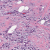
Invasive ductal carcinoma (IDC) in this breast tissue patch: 1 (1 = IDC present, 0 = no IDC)